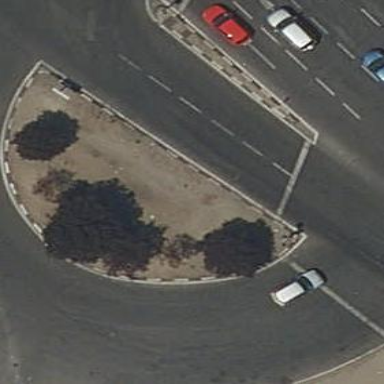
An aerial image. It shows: Kerb barrier with traffic calming island.